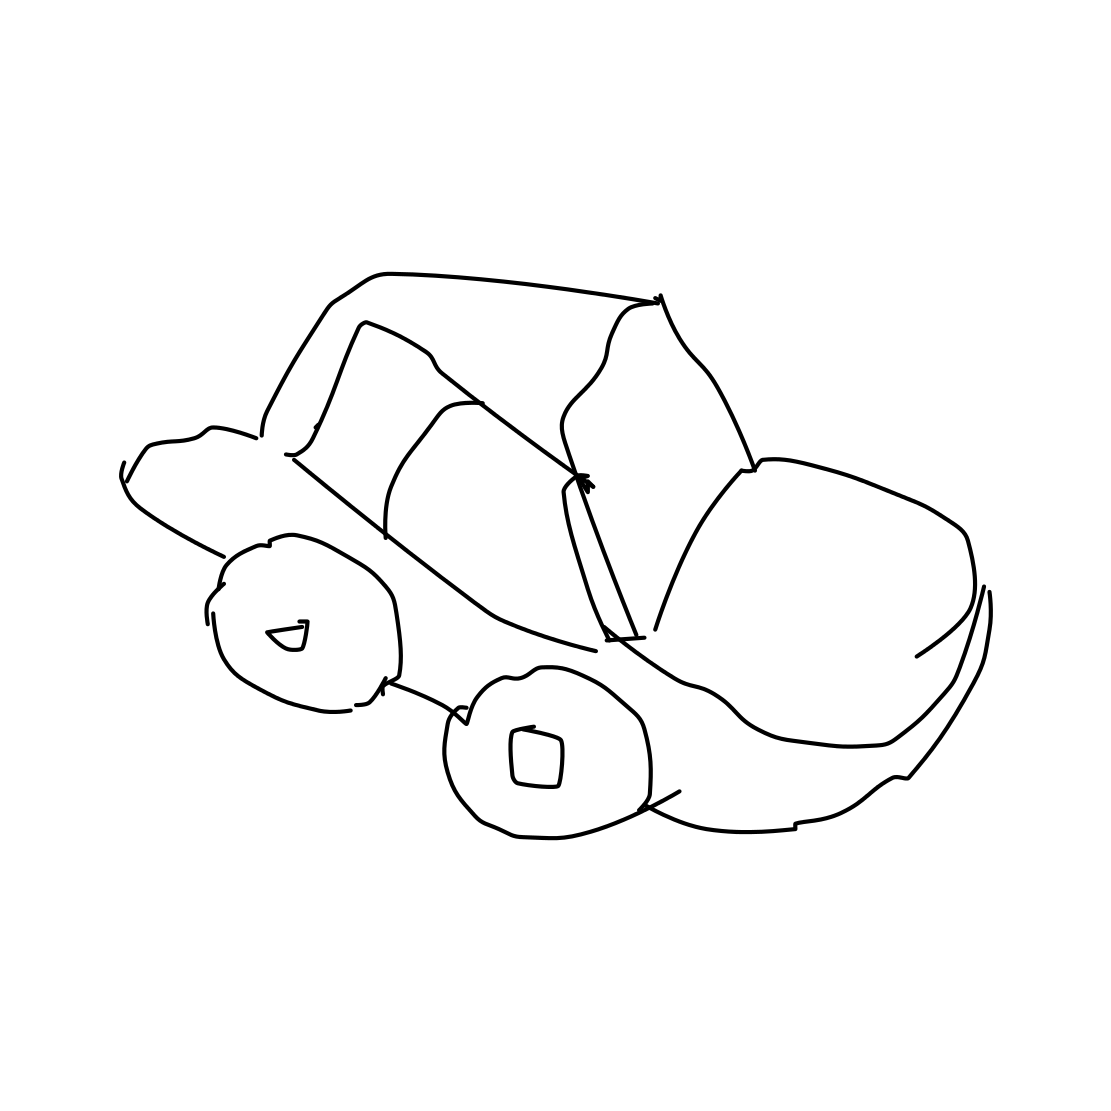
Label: car (sedan)